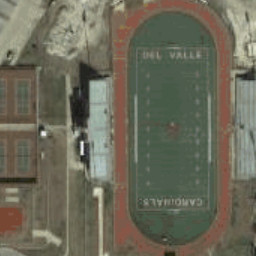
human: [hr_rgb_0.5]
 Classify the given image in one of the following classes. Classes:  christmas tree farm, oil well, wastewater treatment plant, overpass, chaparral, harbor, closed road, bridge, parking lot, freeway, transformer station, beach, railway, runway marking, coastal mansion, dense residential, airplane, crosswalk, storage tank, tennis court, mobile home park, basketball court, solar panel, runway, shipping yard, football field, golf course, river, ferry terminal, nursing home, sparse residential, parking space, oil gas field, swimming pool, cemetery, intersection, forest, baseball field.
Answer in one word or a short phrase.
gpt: football field